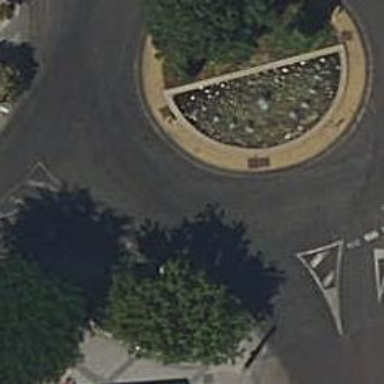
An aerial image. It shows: Residential road with roundabout.